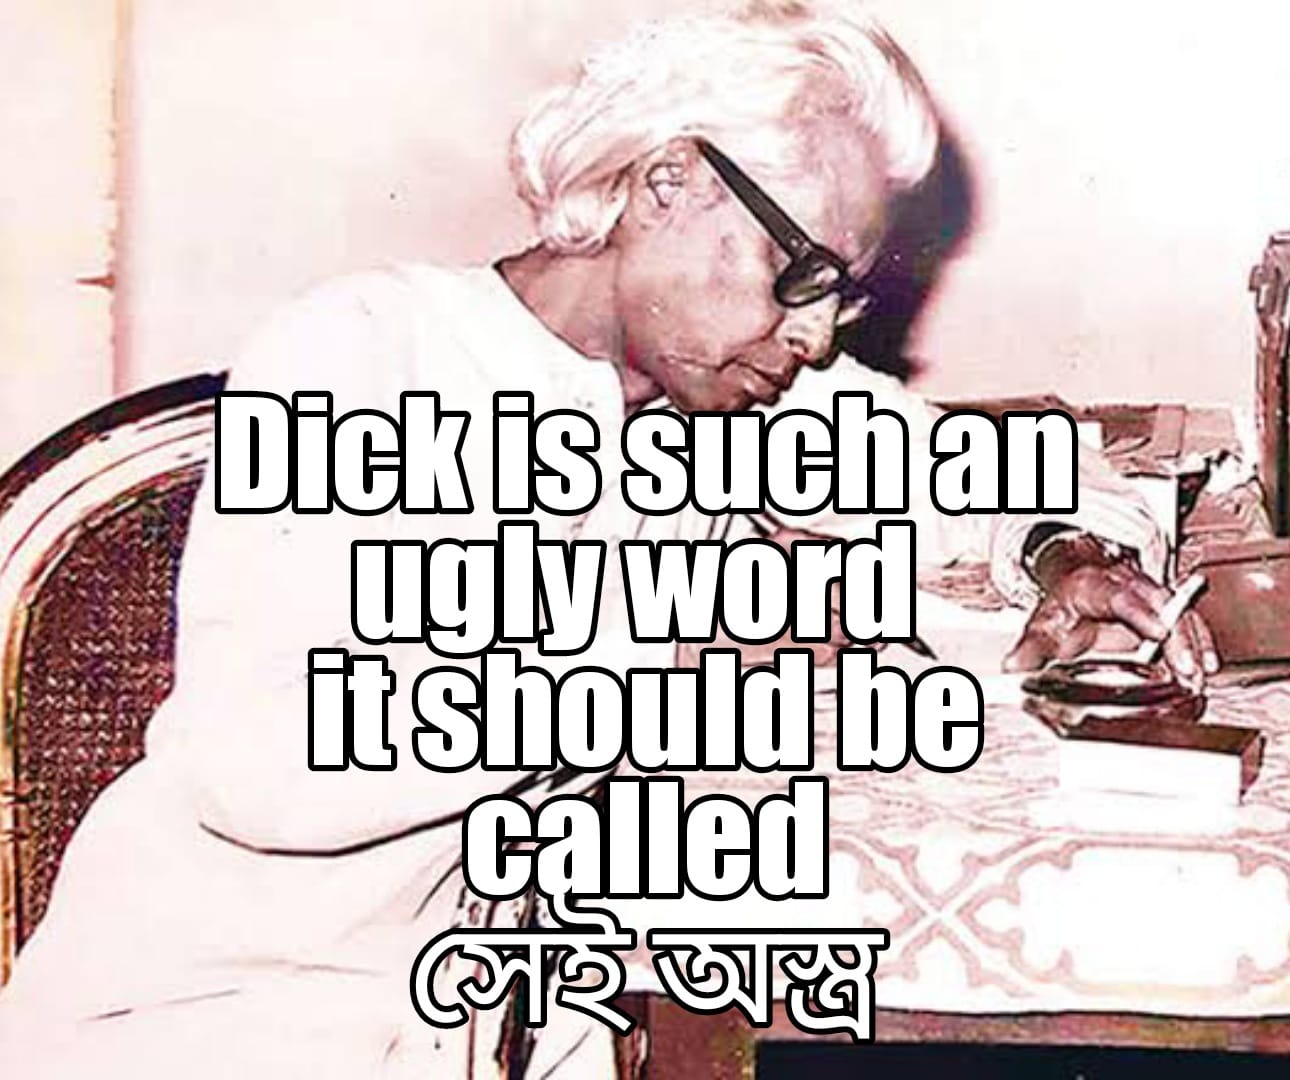
Caption: Dick is such an ugly word it should be called সেই অস্ত্র
Label: non-hate